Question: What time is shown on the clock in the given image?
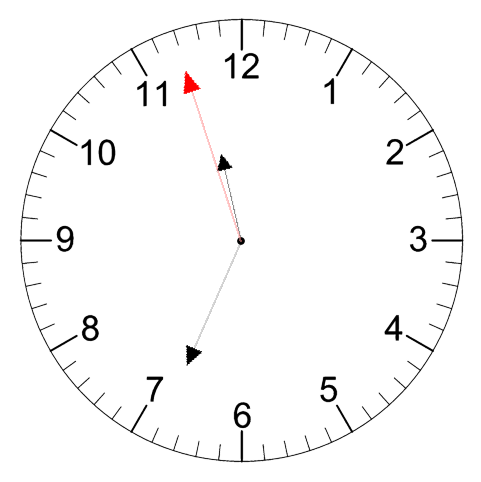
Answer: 11:33:57